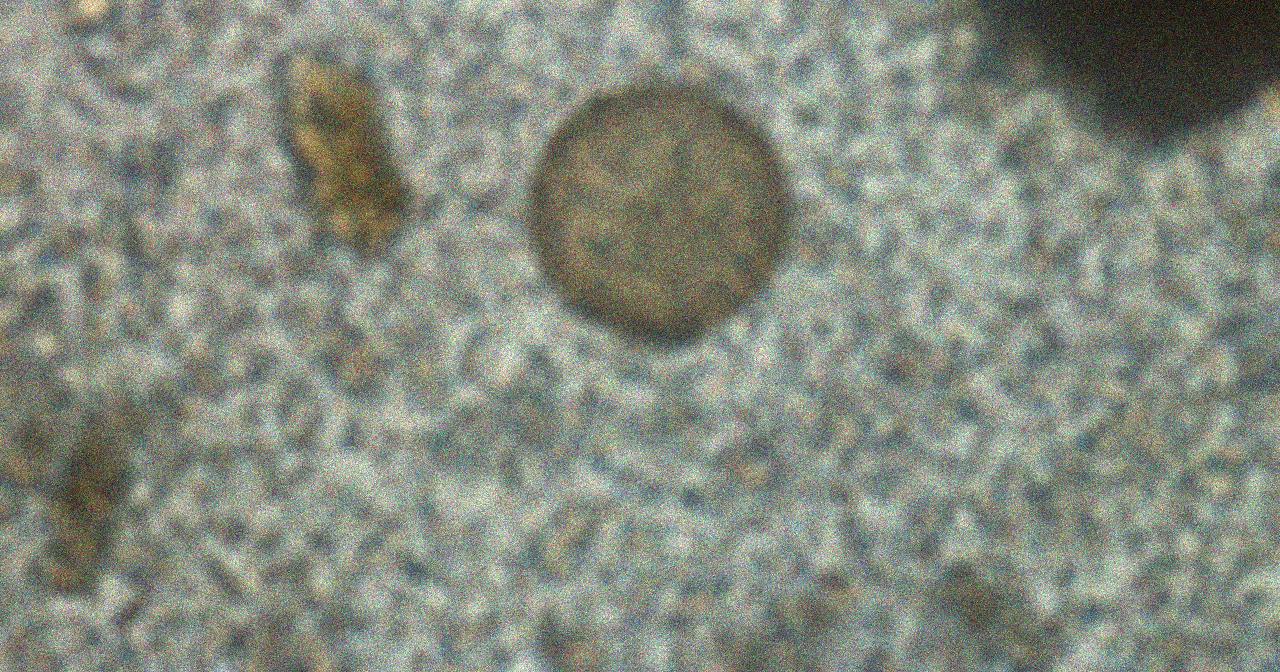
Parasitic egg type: Hymenolepis diminuta